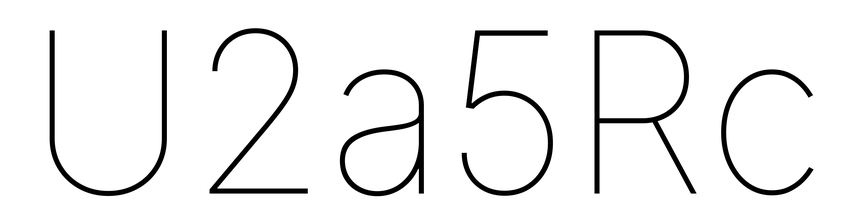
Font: Inter_Thin